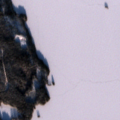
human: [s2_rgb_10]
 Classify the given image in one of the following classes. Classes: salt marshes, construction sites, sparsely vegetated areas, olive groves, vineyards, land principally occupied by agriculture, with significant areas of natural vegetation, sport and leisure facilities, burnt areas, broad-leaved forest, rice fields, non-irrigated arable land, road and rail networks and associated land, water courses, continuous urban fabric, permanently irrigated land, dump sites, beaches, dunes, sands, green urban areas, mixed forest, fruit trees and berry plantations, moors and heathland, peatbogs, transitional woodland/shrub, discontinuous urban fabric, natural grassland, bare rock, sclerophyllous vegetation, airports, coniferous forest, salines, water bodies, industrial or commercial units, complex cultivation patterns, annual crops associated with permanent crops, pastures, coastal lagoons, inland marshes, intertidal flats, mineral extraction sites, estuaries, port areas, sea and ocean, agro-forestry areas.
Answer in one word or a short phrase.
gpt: coniferous forest, water bodies